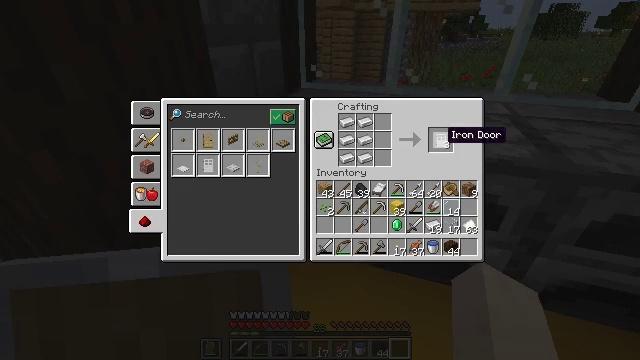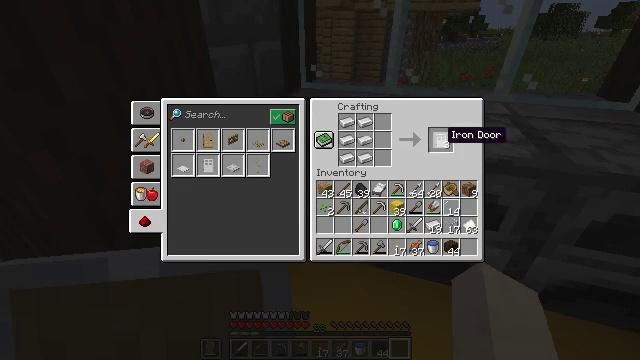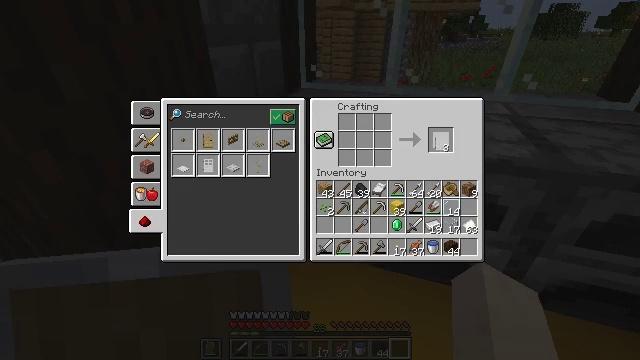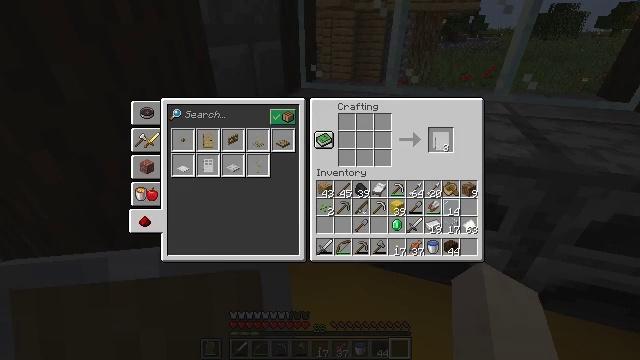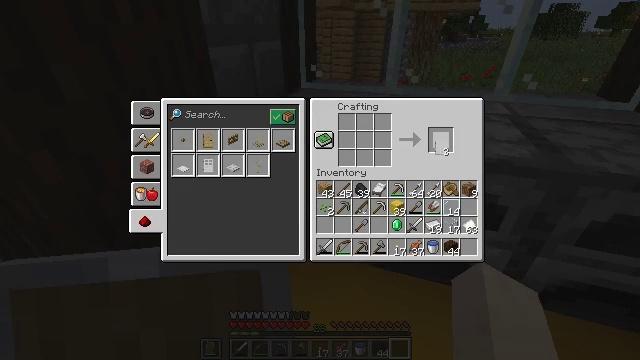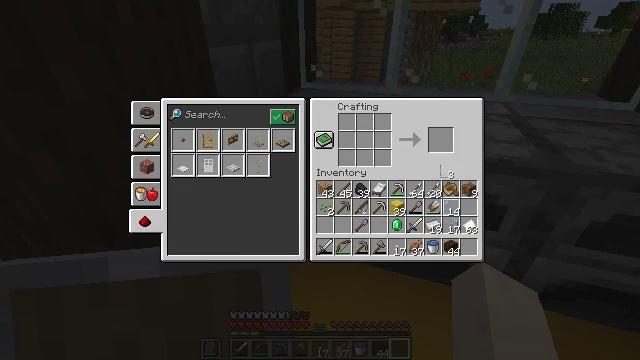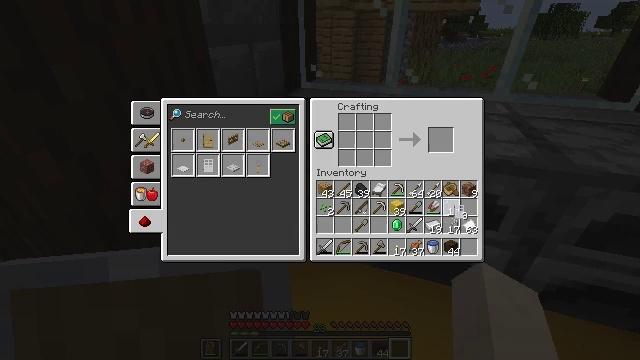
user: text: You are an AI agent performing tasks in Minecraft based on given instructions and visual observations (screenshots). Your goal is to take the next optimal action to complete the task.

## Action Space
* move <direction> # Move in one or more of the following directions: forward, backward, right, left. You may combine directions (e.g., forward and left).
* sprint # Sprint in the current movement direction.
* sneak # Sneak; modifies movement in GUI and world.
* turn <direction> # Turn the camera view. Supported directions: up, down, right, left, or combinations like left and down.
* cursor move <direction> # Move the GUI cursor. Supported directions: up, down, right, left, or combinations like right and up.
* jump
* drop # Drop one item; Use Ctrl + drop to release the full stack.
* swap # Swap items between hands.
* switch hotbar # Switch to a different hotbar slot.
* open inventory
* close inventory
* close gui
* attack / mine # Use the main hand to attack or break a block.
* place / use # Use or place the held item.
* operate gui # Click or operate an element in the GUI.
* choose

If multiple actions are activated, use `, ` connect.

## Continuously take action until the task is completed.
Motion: motion action
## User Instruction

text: Use iron ingots to craft an iron door.
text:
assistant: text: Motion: no_op
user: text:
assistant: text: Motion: operate gui
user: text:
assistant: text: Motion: operate gui
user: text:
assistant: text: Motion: no_op
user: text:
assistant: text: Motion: cursor move down
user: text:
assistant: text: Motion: cursor move right and down
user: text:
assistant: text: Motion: no_op